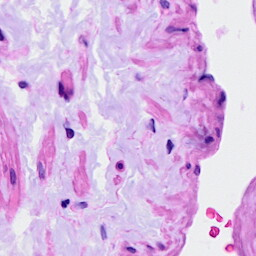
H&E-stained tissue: Ovarian